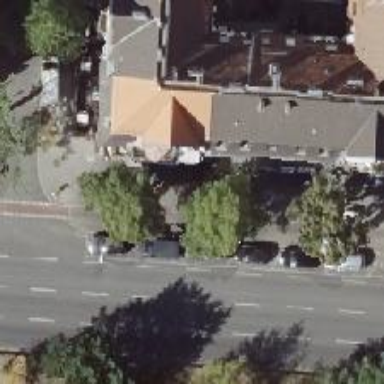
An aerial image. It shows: Restaurant.